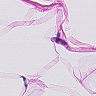
Metastatic tissue present: no